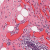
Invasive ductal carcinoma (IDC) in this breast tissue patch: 0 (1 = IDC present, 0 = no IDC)